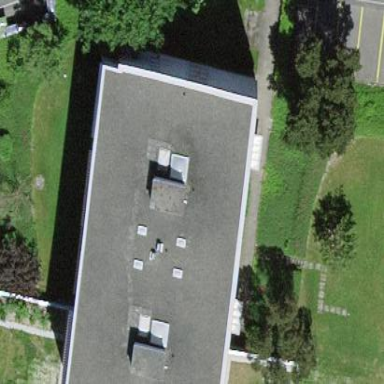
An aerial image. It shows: Residential building with flat roof.